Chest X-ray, PA view. Patient: 59 years old, sex M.
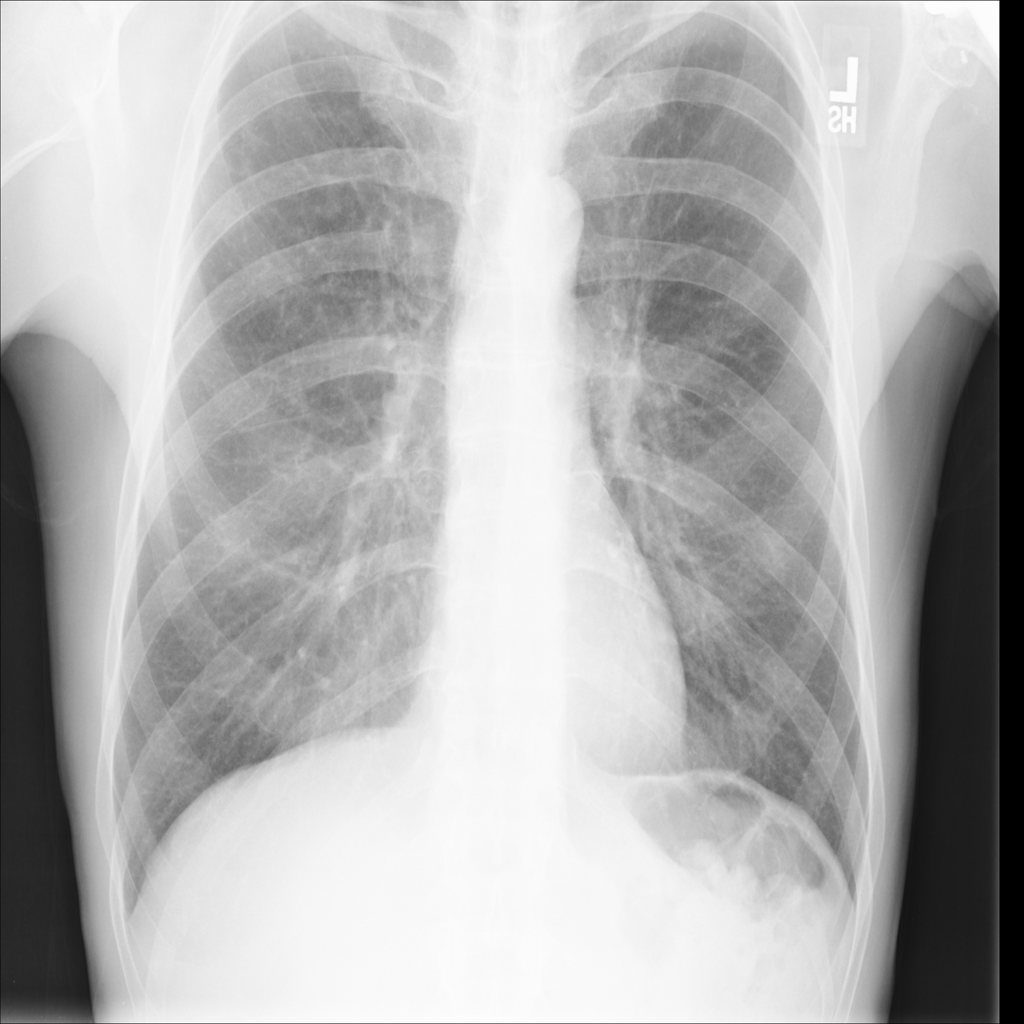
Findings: No Finding